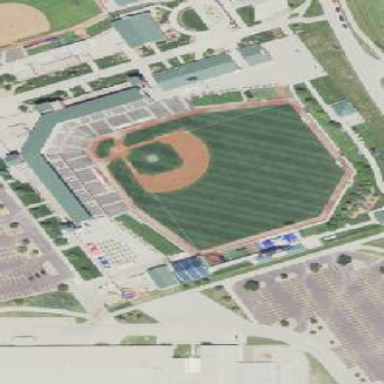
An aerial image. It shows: Baseball stadium for sports and leisure activities.